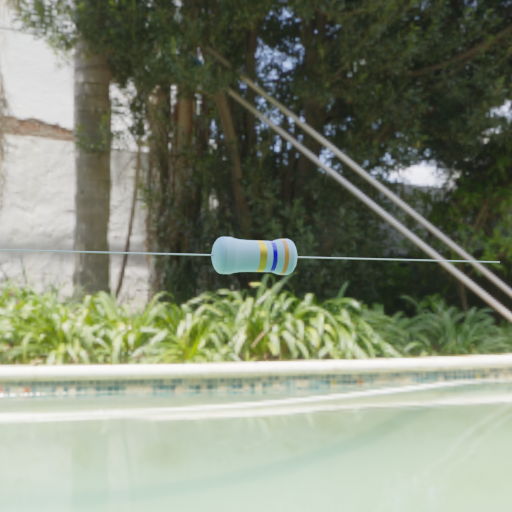
Resistor colour bands (in order): gold, blue, orange